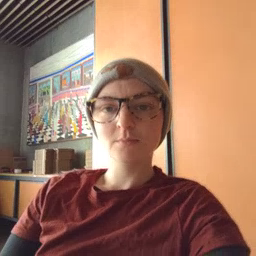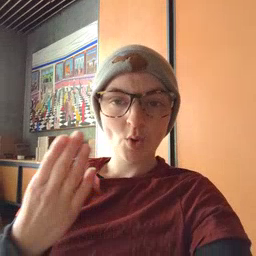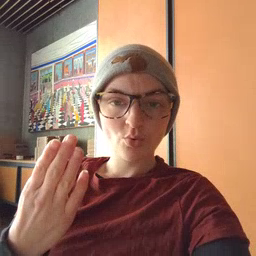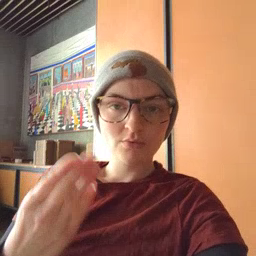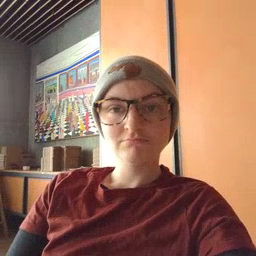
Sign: morning